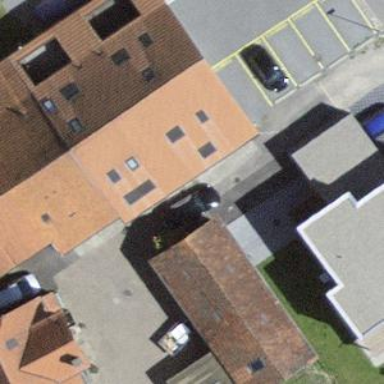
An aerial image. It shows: Garage building.